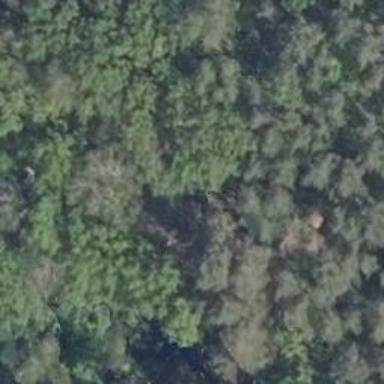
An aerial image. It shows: Hunting stand.